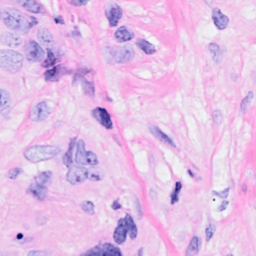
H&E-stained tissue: Breast